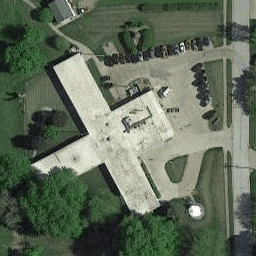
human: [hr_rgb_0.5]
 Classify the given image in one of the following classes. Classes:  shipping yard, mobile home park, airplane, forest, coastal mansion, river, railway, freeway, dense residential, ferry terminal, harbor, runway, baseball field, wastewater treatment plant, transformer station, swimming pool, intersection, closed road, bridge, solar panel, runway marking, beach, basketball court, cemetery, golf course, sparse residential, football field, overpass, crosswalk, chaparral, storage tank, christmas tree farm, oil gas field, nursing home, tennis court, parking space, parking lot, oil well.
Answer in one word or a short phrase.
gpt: nursing home